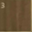
Piece: xx